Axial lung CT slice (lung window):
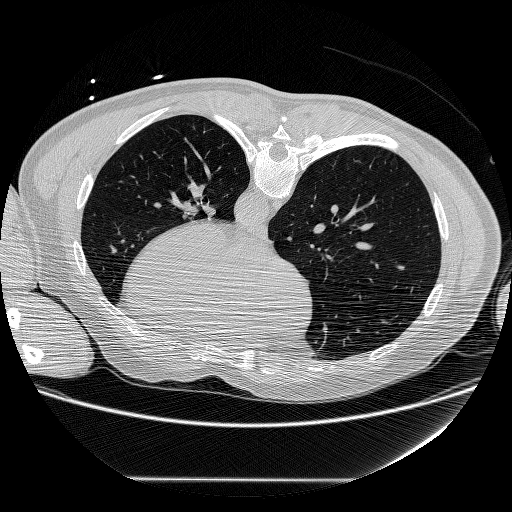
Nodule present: no